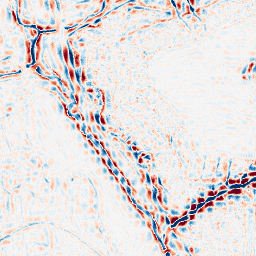
Category: wavelet
Decomposition family: wavelet_biorthogonal
Decomposition parameters: wavelet: bior5.5
level: 3
Upsampling method: fft_zeropad
Upsampling parameters: scale: 4
Upsampling scale: 4